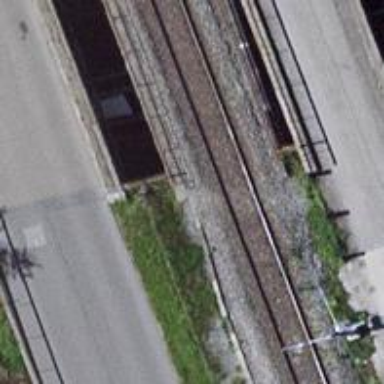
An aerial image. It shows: Single railway track with electrified contact line.